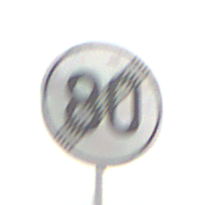
Verkehrszeichen: EndeGeschwindigkeit80
Umgebung: Outdoor, Nature
Tageszeit: SunriseSunset
Wetter: PartlyCloudy
Licht: Natural
Jahreszeit: NotSpecified
Kontrast: LowContrast